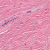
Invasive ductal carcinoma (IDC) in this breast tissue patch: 0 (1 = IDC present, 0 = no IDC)